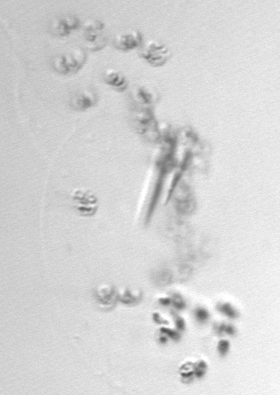
Label: Phaeocystis